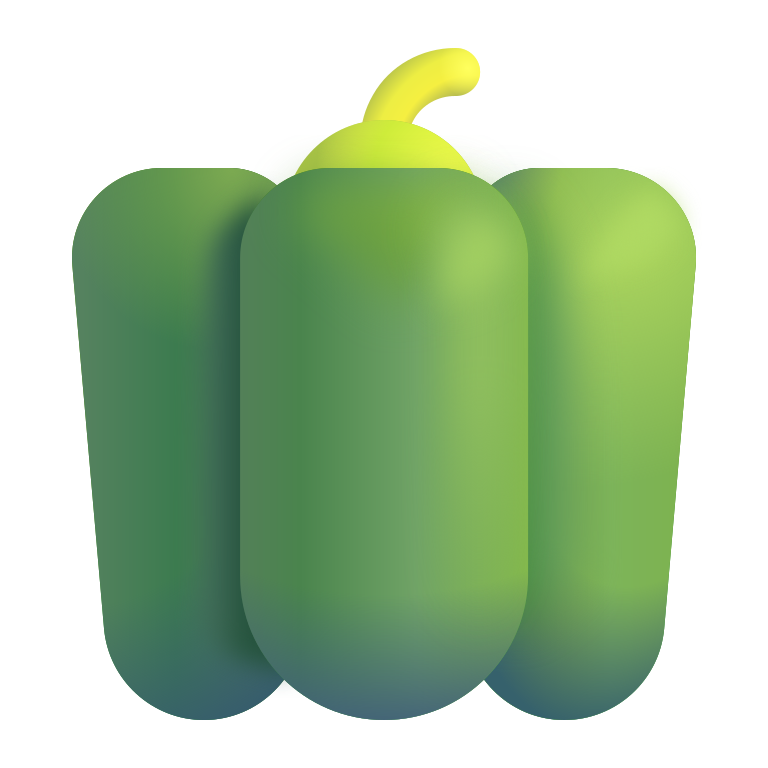
bell pepper color